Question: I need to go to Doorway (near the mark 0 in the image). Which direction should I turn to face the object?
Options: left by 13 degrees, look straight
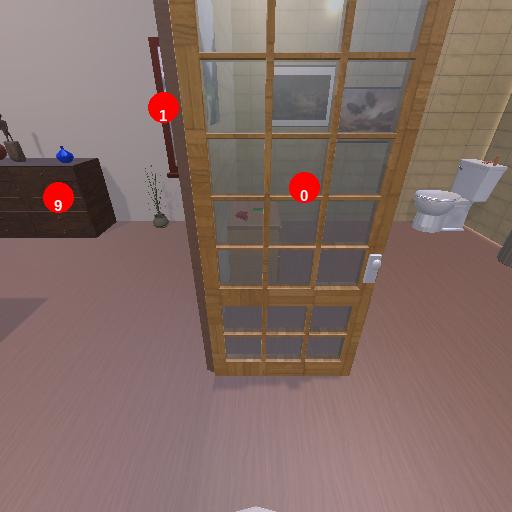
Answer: left by 13 degrees